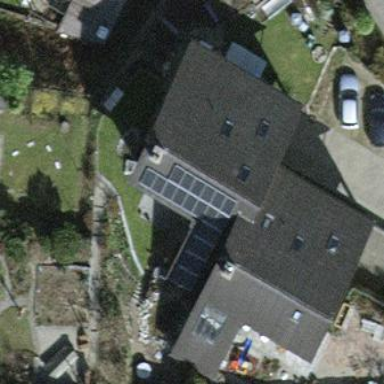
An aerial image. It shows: Solar photovoltaic panel generator.